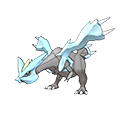
Pok\u00e9mon: kyurem